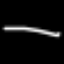
Label: line